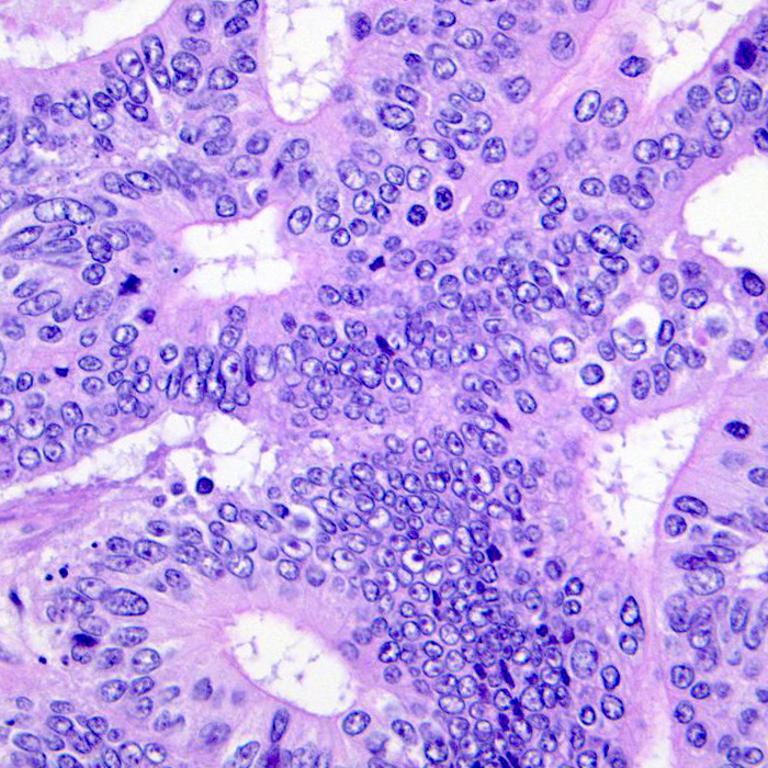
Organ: colon
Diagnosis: adenocarcinomas